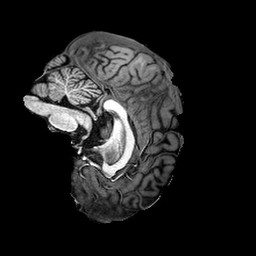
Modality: T1w
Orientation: sagittal